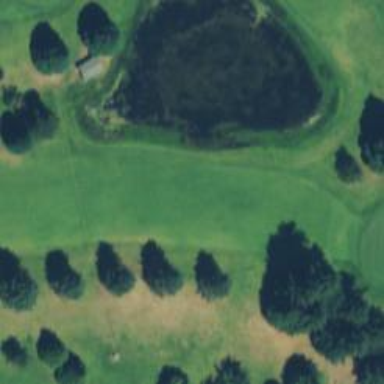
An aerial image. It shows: Golf hole.